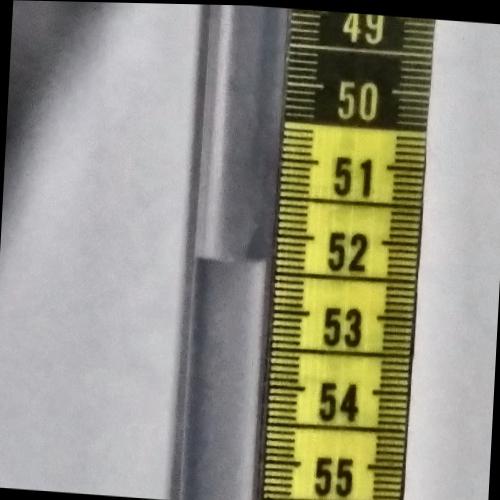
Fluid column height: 52.4 cm